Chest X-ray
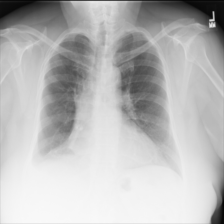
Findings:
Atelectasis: negative
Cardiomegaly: negative
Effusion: negative
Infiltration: negative
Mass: negative
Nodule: negative
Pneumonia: negative
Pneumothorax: negative
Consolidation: negative
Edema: negative
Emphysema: negative
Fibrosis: negative
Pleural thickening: negative
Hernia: negative